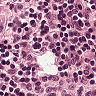
Metastatic tissue present: no